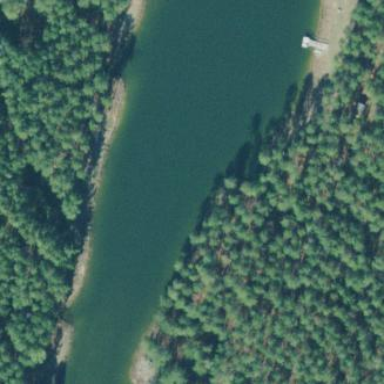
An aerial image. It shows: Beautiful lake surrounded by nature.